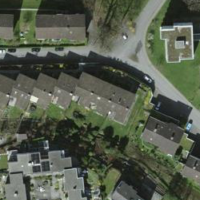
EUNIS habitat code: 55
Species observed at this site:
Anguis fragilis